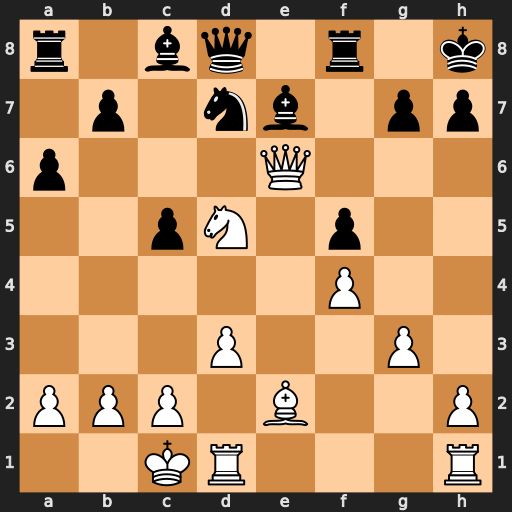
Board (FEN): r1bq1r1k/1p1nb1pp/p3Q3/2pN1p2/5P2/3P2P1/PPP1B2P/2KR3R
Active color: w
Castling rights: -
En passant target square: -
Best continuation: Qxe7 Qxe7 Nxe7 Re8 Nxc8 Rxe2 Nd6